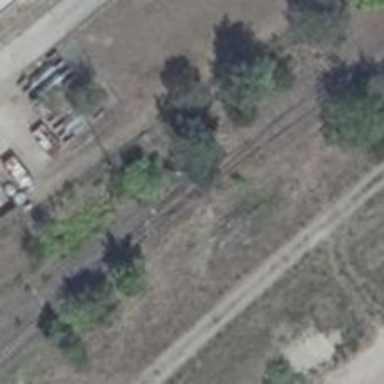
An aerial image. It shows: Disused railway yard.